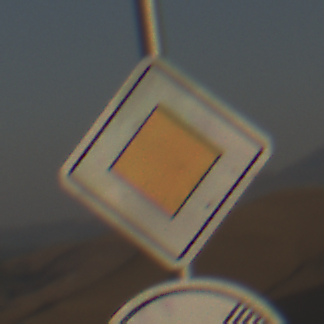
Verkehrszeichen: Vorfahrtsstrasse
Zusatzzeichen unten: EndeUeberholverbotKraftfahrzeuge
Umgebung: Outdoor, Nature
Tageszeit: SunriseSunset
Wetter: Clear
Licht: Natural
Jahreszeit: NotSpecified
Kontrast: HighContrast